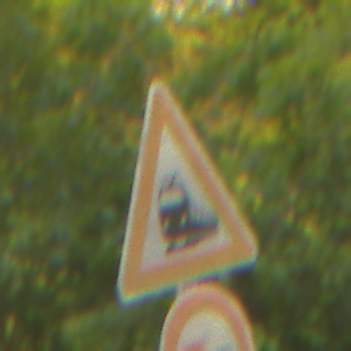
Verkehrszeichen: Bahnuebergang
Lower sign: UeberholverbotKraftfahrzeuge
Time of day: SunriseSunset
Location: Outdoor (RoadRail)
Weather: Clear
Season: NotSpecified
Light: Natural